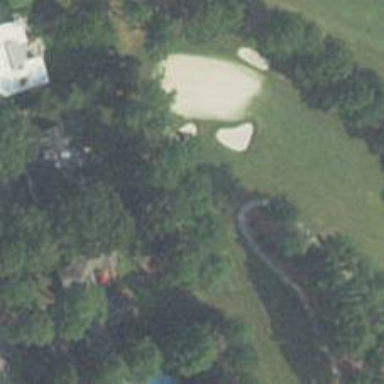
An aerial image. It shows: View of golf hole.